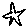
Label: star